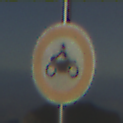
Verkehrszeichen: VerbotKraftraeder
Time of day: SunriseSunset
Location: Outdoor (Nature)
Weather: PartlyCloudy
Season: NotSpecified
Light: Natural